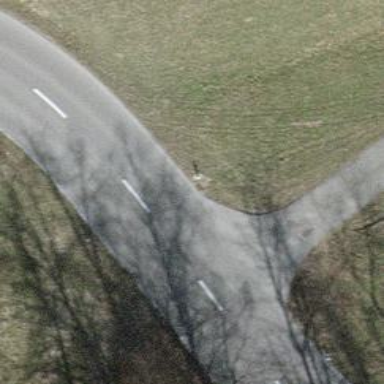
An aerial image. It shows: Tertiary road.